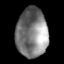
Tissue: prostate
Cell type: T cells
Senescence score: 0.3186
Nuclear area (px): 1511
Mean DAPI intensity: 126.444